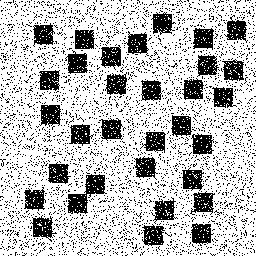
Squares: 32
Triangles: 0
Stars: 0
Total shapes: 32